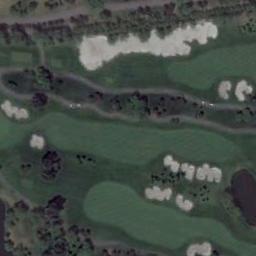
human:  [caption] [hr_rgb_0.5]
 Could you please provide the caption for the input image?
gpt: The golf course has some fairways, Barrier trees and sandpits and a lake is also in the golf course .

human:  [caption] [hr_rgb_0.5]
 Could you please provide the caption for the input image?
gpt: There are several bunkers and lakes and a few paths and many trees on a large green lawn on the golf course .

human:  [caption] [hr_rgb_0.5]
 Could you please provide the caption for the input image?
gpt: There are many trees near the golf course .

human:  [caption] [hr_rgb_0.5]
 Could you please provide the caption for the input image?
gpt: There are two parallel paths from top left to bottom right .

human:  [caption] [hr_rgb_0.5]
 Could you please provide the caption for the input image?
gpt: There are some bunkers on the golf course .